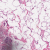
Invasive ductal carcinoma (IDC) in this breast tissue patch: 0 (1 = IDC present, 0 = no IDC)